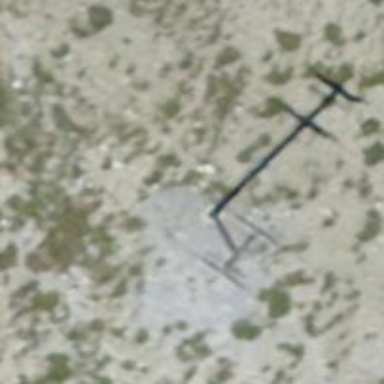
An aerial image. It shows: Pylon used for aerialway.